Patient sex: F
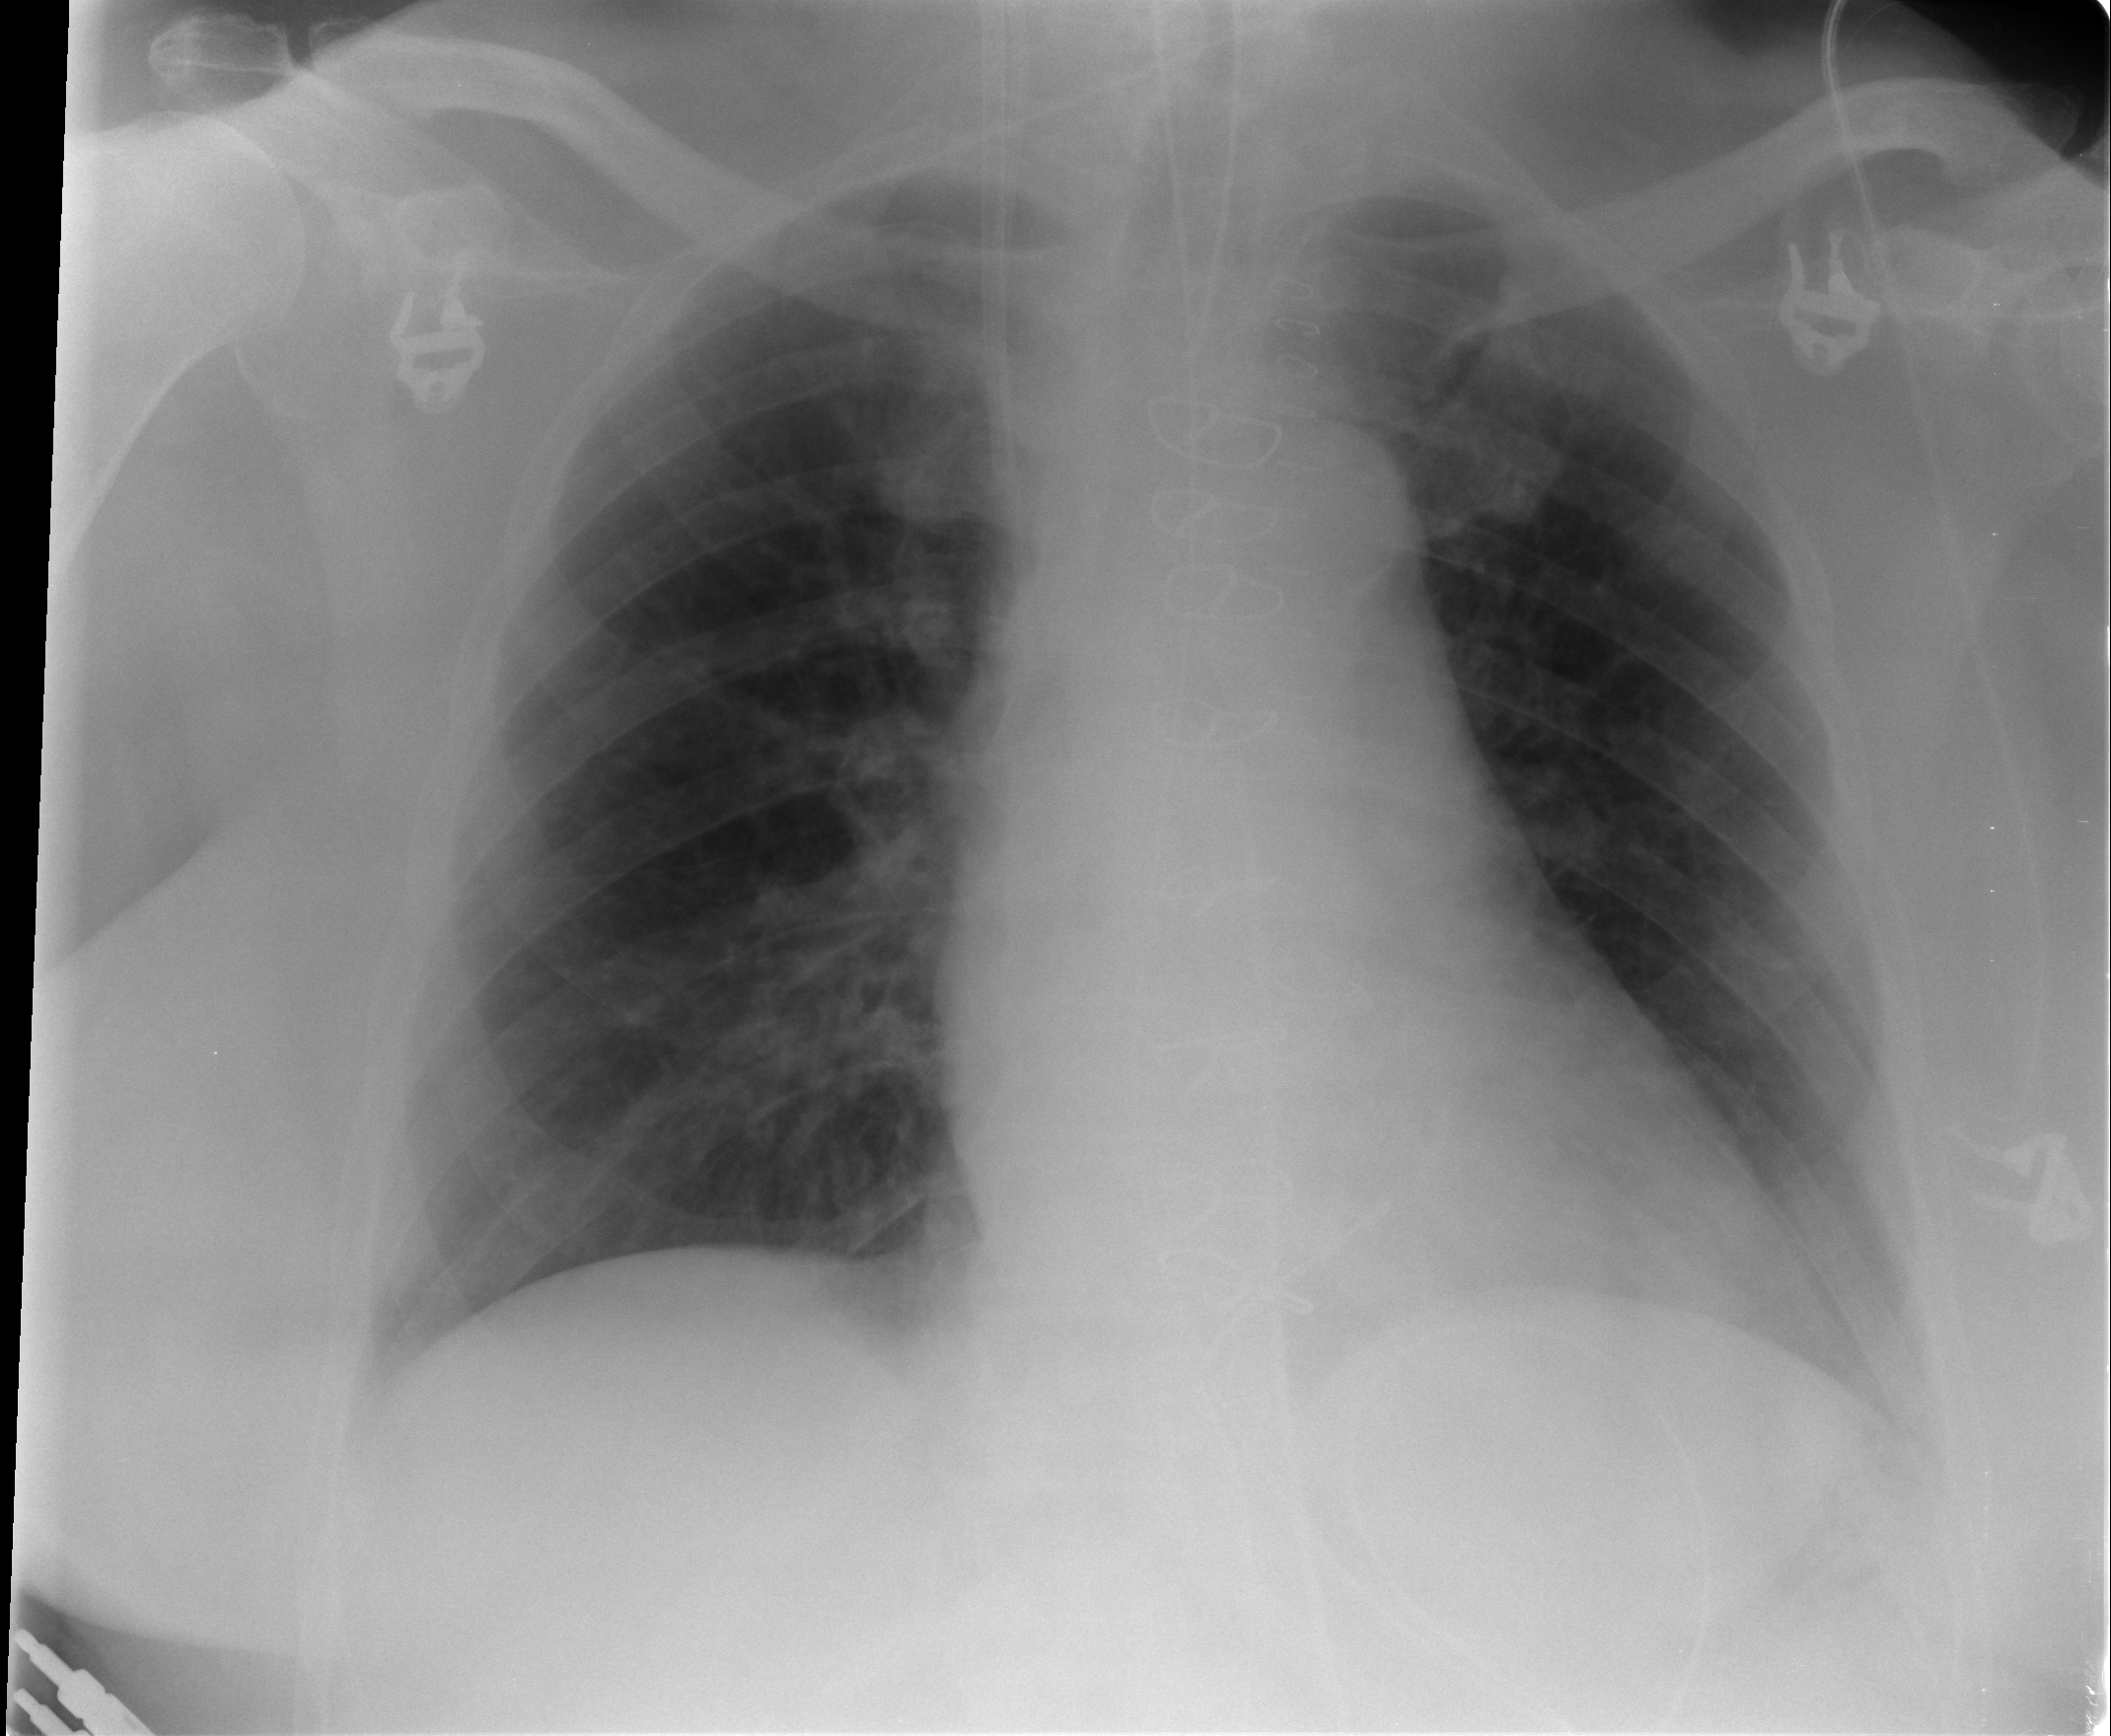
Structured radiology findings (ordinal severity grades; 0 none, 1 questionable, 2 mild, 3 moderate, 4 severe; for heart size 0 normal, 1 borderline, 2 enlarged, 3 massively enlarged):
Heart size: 0
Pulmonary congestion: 1
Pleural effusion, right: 0
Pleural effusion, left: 0
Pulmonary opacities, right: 0
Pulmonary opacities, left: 0
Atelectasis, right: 0
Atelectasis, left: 0